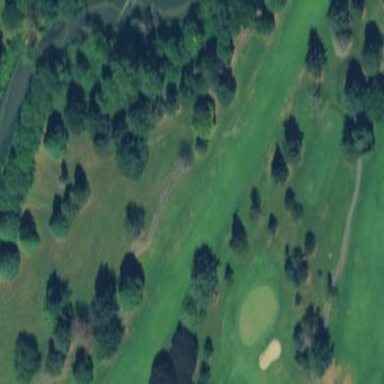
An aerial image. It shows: Well-maintained grassy area known as the fairway on golf course.